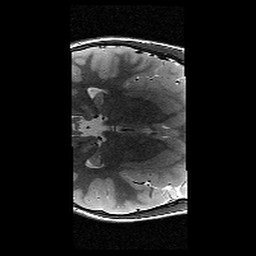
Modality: T2w
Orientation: axial
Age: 11
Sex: female
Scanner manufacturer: siemens
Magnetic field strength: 3 T
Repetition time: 9.23 s
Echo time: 0.067 s